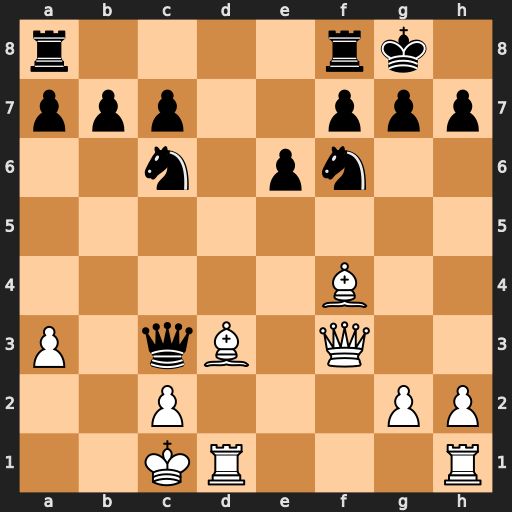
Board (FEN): r4rk1/ppp2ppp/2n1pn2/8/5B2/P1qB1Q2/2P3PP/2KR3R
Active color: w
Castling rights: -
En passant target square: -
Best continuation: Bxh7+ Nxh7 Qxc3